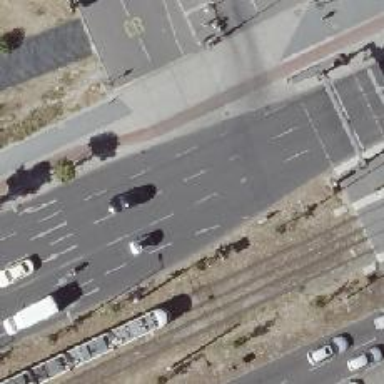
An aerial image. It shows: Secondary road with asphalt surface where stopping is not allowed in the parking area.